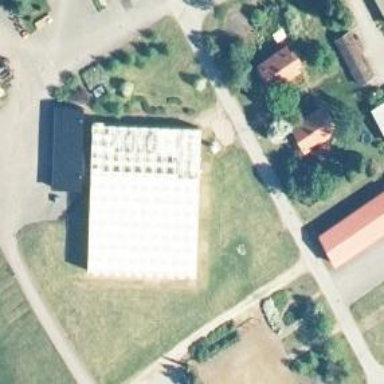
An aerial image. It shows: Greenhouse with glass roof.